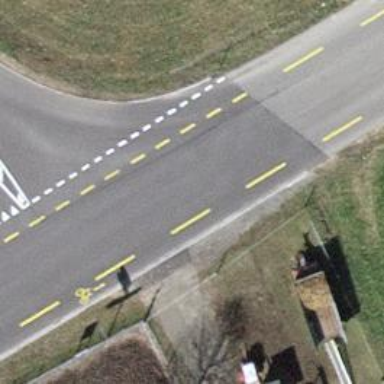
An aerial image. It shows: Secondary road with asphalt surface and dedicated cycle lane.